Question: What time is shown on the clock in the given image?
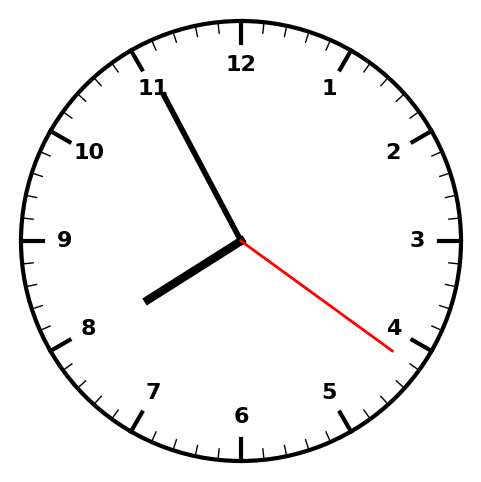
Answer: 07:55:21